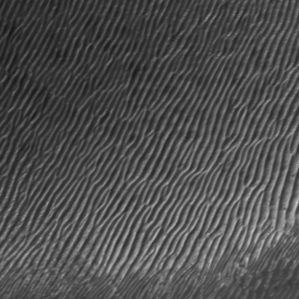
Label: frost